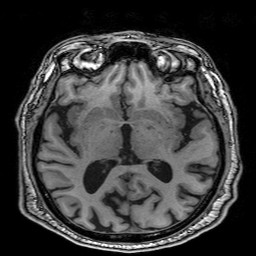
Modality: T1w
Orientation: coronal
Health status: healthy
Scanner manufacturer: philips
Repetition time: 0.007628 s
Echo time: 0.00351 s